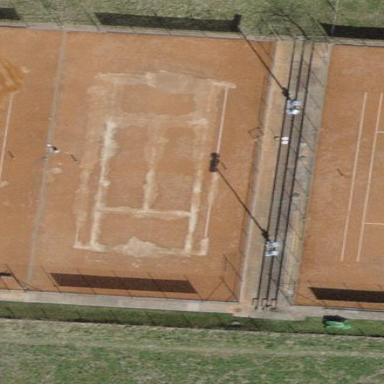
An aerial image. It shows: Tennis court on the leisure land pitch.